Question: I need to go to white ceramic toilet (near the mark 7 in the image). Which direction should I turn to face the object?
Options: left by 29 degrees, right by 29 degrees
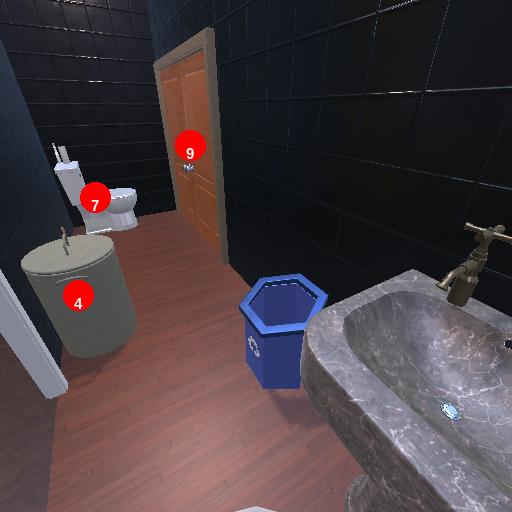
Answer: left by 29 degrees